Aerial crown-view tile of a tropical tree (Barro Colorado Island, Panama), acquired 20250616:
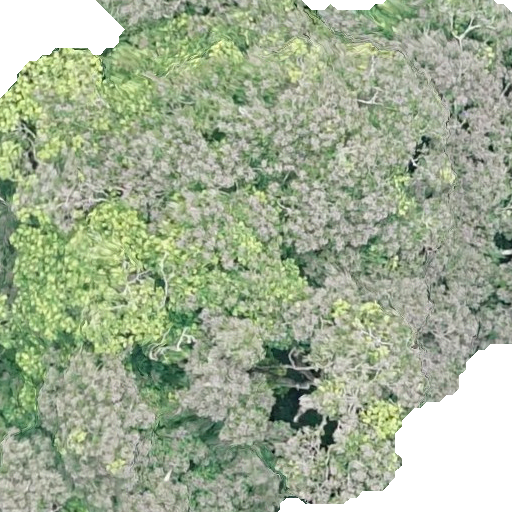
Species: Dipteryx oleifera
GBIF accepted scientific name: Dipteryx oleifera
Crown area: 463.695 m²